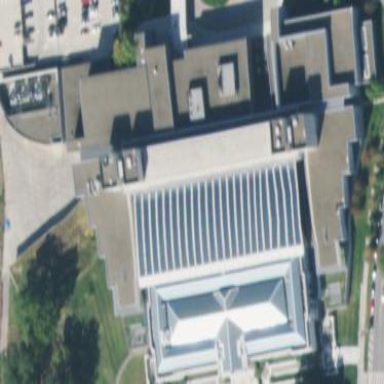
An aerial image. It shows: Museum building.